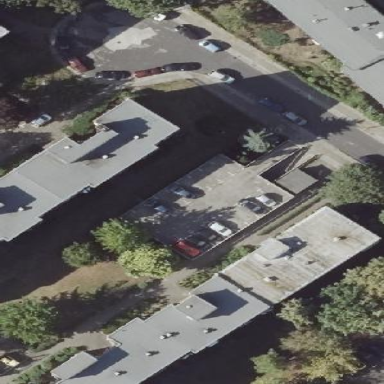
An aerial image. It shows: Multi-storey parking facility.